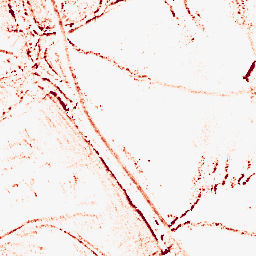
Category: morphological
Decomposition family: morphological_ellipse
Decomposition parameters: operation: opening
width: 5
height: 5
Upsampling method: quadratic
Upsampling parameters: scale: 8
Upsampling scale: 8